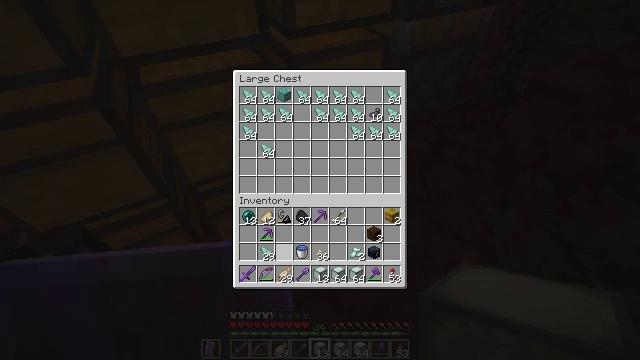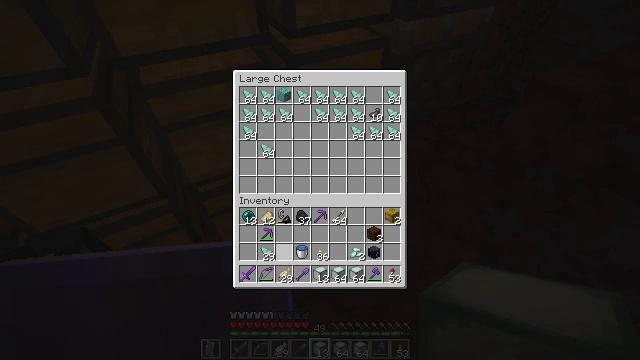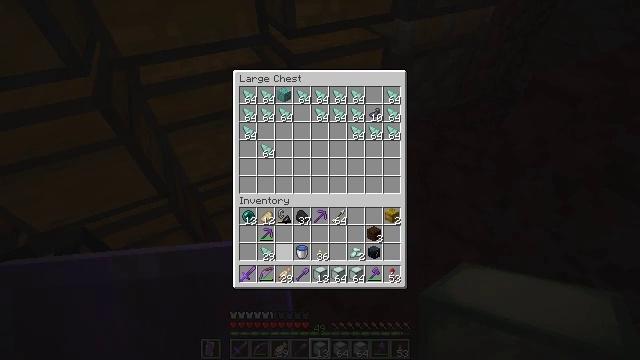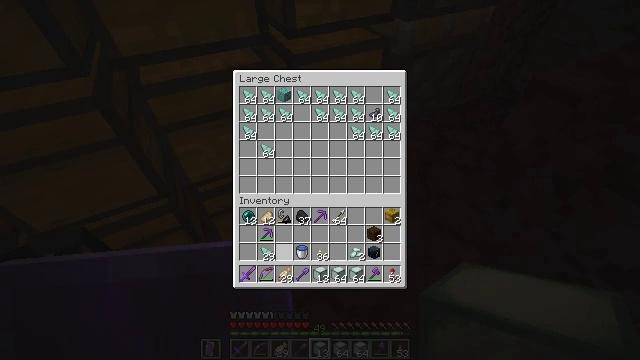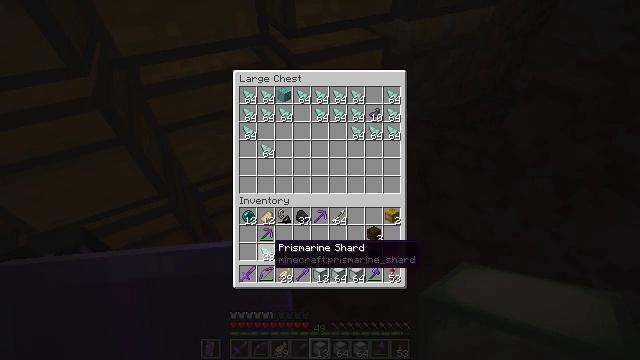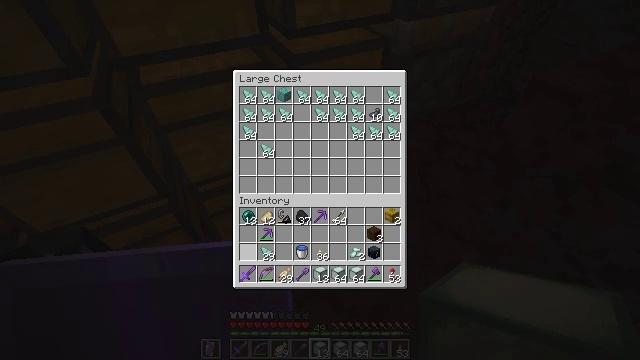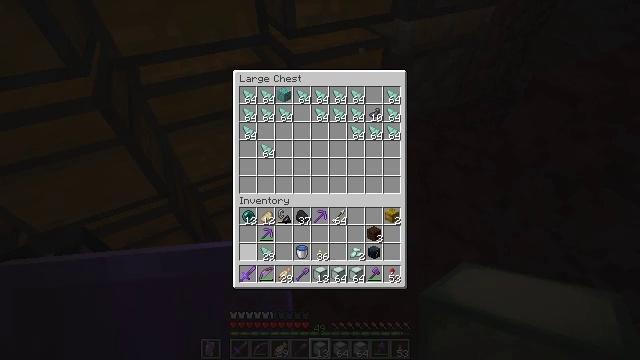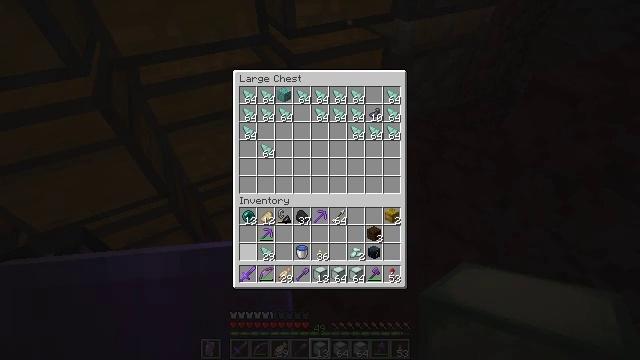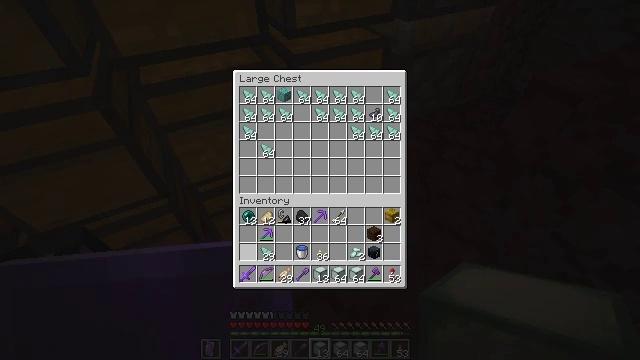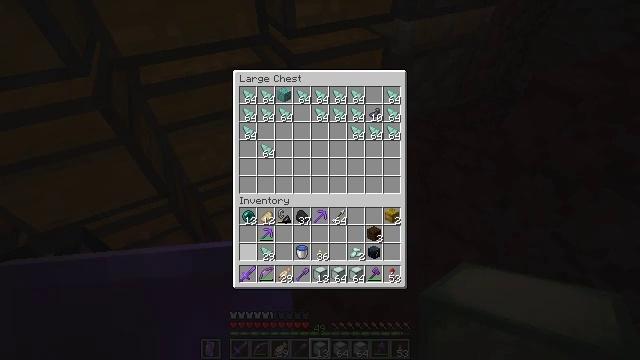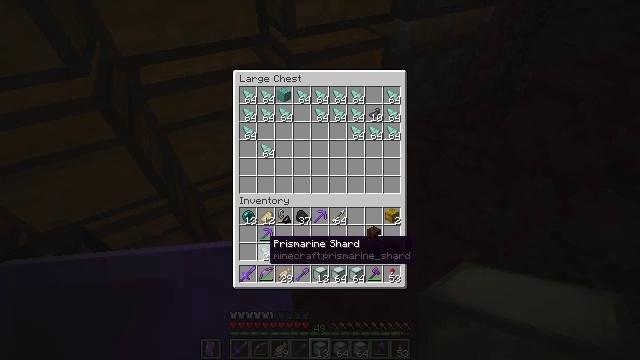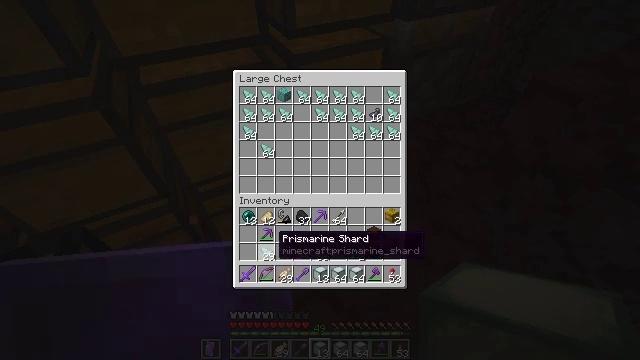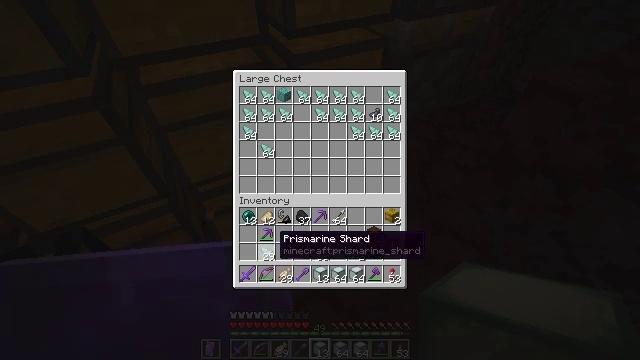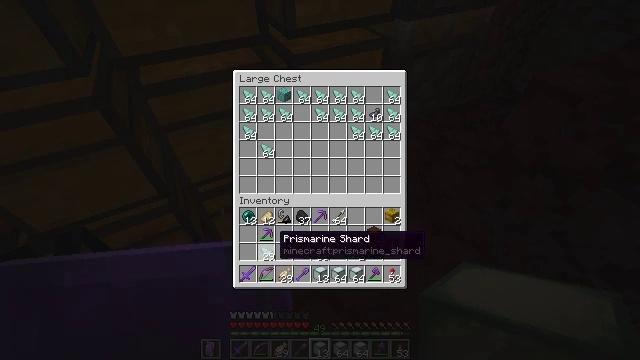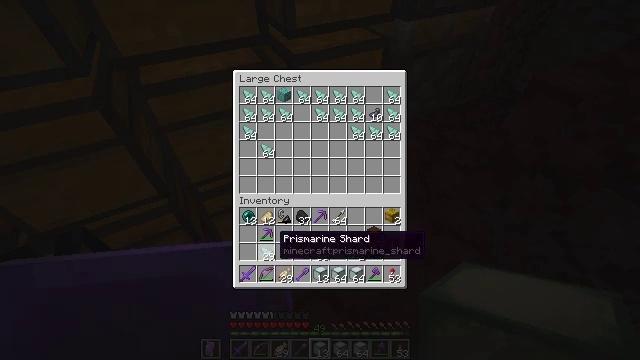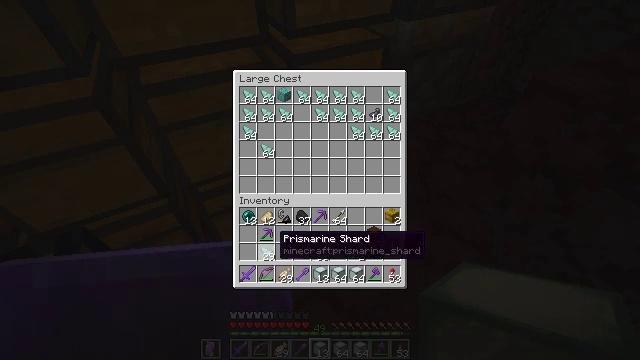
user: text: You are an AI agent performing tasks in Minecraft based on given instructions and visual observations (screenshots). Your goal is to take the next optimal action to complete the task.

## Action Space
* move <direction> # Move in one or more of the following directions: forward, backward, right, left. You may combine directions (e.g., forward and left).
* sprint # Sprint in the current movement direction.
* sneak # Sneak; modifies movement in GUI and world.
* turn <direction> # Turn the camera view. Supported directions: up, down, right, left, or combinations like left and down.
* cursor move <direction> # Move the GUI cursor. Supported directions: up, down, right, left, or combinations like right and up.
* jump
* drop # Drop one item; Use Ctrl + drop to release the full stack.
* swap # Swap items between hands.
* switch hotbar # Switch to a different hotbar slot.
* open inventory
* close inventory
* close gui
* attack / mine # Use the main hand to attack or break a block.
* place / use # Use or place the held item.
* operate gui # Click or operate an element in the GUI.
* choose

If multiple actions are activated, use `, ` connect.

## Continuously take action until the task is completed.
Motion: motion action
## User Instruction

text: Use materials to craft a sea lantern.
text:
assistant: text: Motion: sneak
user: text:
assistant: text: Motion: sneak
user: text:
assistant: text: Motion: sneak, turn left
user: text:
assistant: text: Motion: sneak, turn left
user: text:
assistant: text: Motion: sneak, turn left
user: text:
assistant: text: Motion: sneak
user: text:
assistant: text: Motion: sneak
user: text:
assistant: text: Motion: sneak
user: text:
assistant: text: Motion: sneak
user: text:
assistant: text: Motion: sneak, turn right
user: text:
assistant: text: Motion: sneak, turn right
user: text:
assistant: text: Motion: sneak
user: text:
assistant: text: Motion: sneak
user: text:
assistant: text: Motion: sneak
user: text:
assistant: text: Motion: sneak
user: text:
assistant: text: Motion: sneak, turn left
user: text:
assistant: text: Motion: sneak
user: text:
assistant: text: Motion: sneak
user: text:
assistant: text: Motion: sneak
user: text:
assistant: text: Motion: sneak, attack / mine
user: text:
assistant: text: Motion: sneak, attack / mine
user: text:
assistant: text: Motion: sneak, attack / mine
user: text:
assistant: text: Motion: sneak
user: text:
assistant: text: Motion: sneak, turn right
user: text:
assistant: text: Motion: sneak, turn right
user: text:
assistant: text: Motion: sneak, turn right
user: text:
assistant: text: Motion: no_op
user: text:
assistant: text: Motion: turn right
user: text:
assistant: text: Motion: turn right
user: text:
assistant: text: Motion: no_op